Question: I have a NSWindow subclass, looking like this

The thing that bothers me is that I would like to alter the shadow.
Over a standard window, like Xcode right here, the contrast is a little weak.
So I'd like to apply a stronger 'NSShadow' to it.
I found this here:
<URL>
Apparently, you shouldn't, because the UI should mainly be handled by the OS.
But the window is already completely custom, so I figured it would be ok.
How can I achieve this?
---
## Edit
I forgot to mention, I know I could just redraw the 'NSWindow', but I try to avoid this.
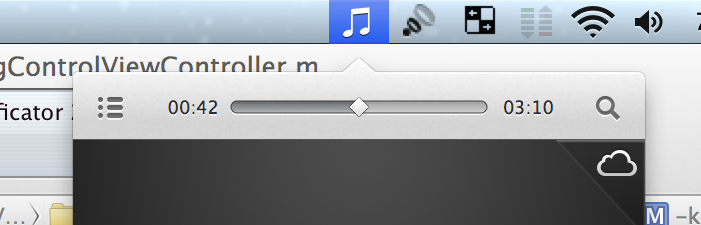
Answer: There is no way, to my knowledge, to accomplish this without delving into private APIs.
If you desperately want to change the shadow, the only way you can do this is if you set the root view in your window to have a layer, set a shadow on that layer, and inset the content to make space for the shadow. But this also brings a whole host of problems, including the window capturing clicks that were supposed to be for underlying windows, and resizing handles being off.